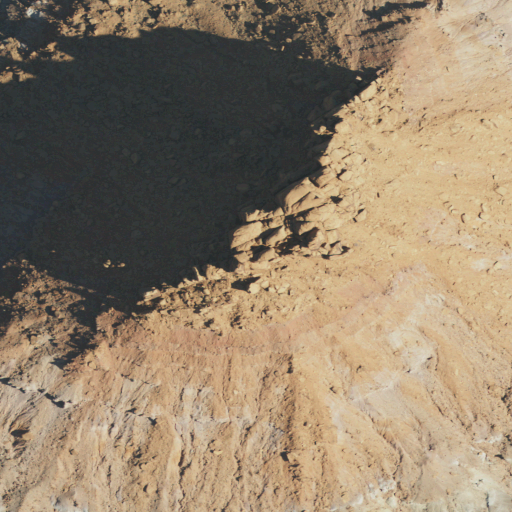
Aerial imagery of mountain in Utah named Castle Butte containing barren land, shrub, and grassland